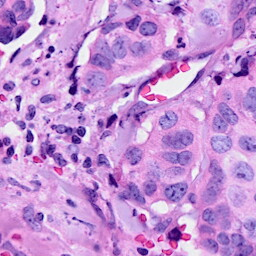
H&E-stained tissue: Breast